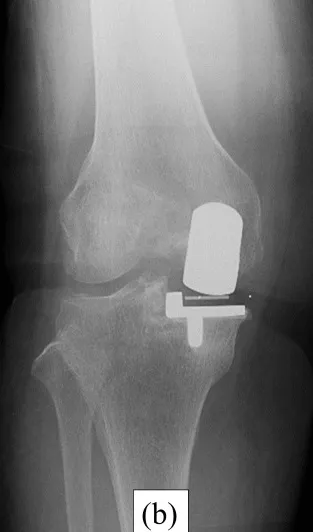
MRI and radiography at five weeks postoperatively. . (b) Postoperative CT shows the level of a pinhole. . The red arrows show the place of the pin. The pin was placed on the tibial mechanical axis.
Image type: radiology (x_ray)